Question: I created UIActionSheet and added a UIPickerView on top of it. Now, I want to add two button on the right and left of the UIActionSheet navigation bar title. How can I do that?
This is what I did so far:
'''
- (IBAction)userDidClickedOnSelectDate:(id)sender
{
UIActionSheet *actionSheet = [[UIActionSheet alloc] initWithTitle:@"Select your birthday date:" delegate:self cancelButtonTitle:@"Cancel" destructiveButtonTitle:nil otherButtonTitles:@"Select", nil];
[actionSheet showInView:self.view];
[actionSheet setFrame:CGRectMake(0, 100, 570, 383)];
}
'''
I'm trying to add the UIButton in this way, but I can't figure out why I can't see it on the view. When I check the UIActionSheet subviews, he is there (maybe somewhere under).
'''
- (void)willPresentActionSheet:(UIActionSheet *)actionSheet
{
UIDatePicker *pickerView = [[UIDatePicker alloc] initWithFrame:CGRectMake(10, 50, 50, 216)];
// Configure picker...
[pickerView setDatePickerMode:UIDatePickerModeDate];
[pickerView setTag:ACTION_SHEET_PICKER_TAG];
// Add picker to action sheet
[actionSheet addSubview:pickerView];
// Add button to the action sheet
UIButton *buttonCancel = [UIButton buttonWithType:UIButtonTypeSystem];
[buttonCancel setFrame:CGRectMake(5, 100, 200, 200)];
[buttonCancel setTitle:@"close" forState:UIControlStateNormal];
[buttonCancel setBackgroundColor:[UIColor redColor]];
[actionSheet addSubview:buttonCancel];
// Gets an array af all of the subviews of our actionSheet
NSArray *subviews = [actionSheet subviews];
for (id button in subviews) {
if ([button isKindOfClass:[UIButton class]]) {
[button setUserInteractionEnabled:NO];
[button setHidden:YES];
}
}
}
'''
This is how it looks like:

I figure out of there is a way to reach the UIActionSheet navigation bar or toolbar (where the title is located) and add button on top.
Thanks in advance.
---
According to people answer's I've managed to create a better picker view that is presented the same, but handles and build way much better. I've created a UIViewController and added a UIDatePicker and a UIToolBar with buttons on top. Than called it like that:
'''
- (IBAction)userDidClickedOnSelectDate:(id)sender
{
CustomDatePicker *customPicker = [[CustomDatePicker alloc] initWithNibName:@"CustomDatePicker" bundle:nil];
customPicker.delegate = self;
customPicker.view.backgroundColor = [UIColor clearColor];
self.modalPresentationStyle = UIModalPresentationCustom;
[self presentViewController:customPicker animated:YES completion:nil];
}
'''
I alsvo created a Delegate that tells me when cancel and done buttons were clicked:
'''
- (void)datePickerDidCancelled:(CustomDatePicker *)picker
{
[self dismissViewControllerAnimated:YES completion:nil];
}
- (void)datePicker:(CustomDatePicker *)picker dateDidSelected:(NSDate *)date
{
NSLog(@"selectedDate: %@", date);
[self dismissViewControllerAnimated:YES completion:nil];
}
'''
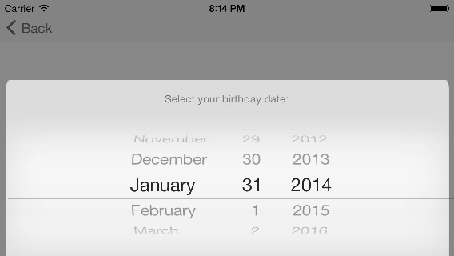
Answer: Per the <URL>, you shouldn't add subviews to UIActionSheets.
> UIActionSheet is not designed to be subclassed, nor should you add
views to its hierarchy. If you need to present a sheet with more
customization than provided by the UIActionSheet API, you can create
your own and present it modally with
presentViewController:animated:completion:.